Question: I've been struggling for hours to get the simplest populate() query working on my new sails.js project. The problem is that the field to populate always has an empty array. I've pored over the examples, so I don't think I have a syntax error, but maybe my tired eyes aren't letting me see.
Here are the two models + method that's making the query:
Model Department:
'''
attributes: {
id: {
type: 'integer',
primaryKey: true
},
name: {
type: "string",
required: true
},
shortName: {
type: "string"
},
schoolName: {
model: 'Schools'
},
courses: {
collection: 'Courses',
via: "departmentId"
}
},
'''
Model Courses:
'''
attributes: {
id: {
type: "integer",
primaryKey: true
},
name: {
type: "string",
required: true
},
shortName: {
type: "string"
},
departmentId: {
model: "Departments"
}
},
'''
And finally, the method making the call:
'''
getDepartmentsBySchool: function(schoolName, callback){
Departments.find({schoolName: schoolName}).populate("courses").exec(function(error, departments){
if(error){
console.log("Departments could not be found");
return callback(error, []);
} else{
console.log(departments.length + " departments found");
return callback(null, departments);
}
});
}
'''
Result:
'''
courses: []
'''
always.
I am using MySQL, so the adapter is sails-mysql. Any sort of pointer would be greatly appreciated so that I don't have to move away from using this framework.
EDIT:
Changing the migration to "alter" results in the following:

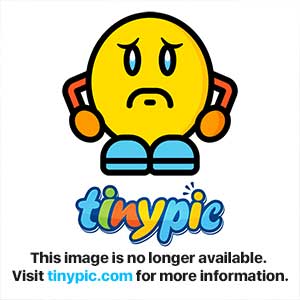
Answer: I tested the code sample provided by you at my end. Instead of keeping shoolName as a reference to another collection, I had kept it as string since I wanted to test the association between departments and courses. Everything seems to work fine. Courses were getting populated perfectly. You might wanna check one thing. While using associations of the type:
'''
schoolName: {
model: 'Schools'
},
'''
the schoolName must contain the id of record from schools table. I hope you are setting that up correctly.
Sometimes it can be an issue related to the node module sails-mysql. You may try reinstalling sails-mysql module
'''
npm uninstall sails-mysql
npm cache clear
npm install sails-mysql
'''
Let me know if this works or not.